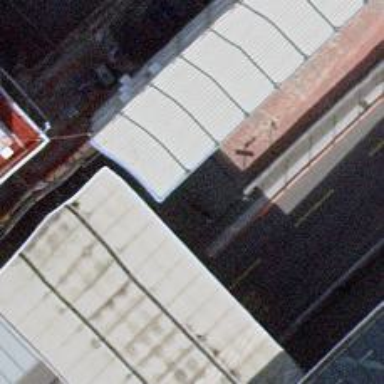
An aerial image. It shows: Footway with asphalt surface. It passes through building tunnel.